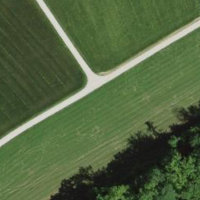
EUNIS habitat code: 52
Species observed at this site:
Medicago sativa